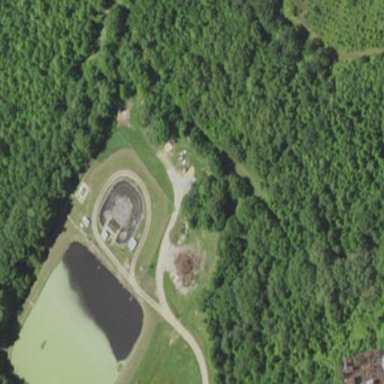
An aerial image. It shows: View of wastewater plant.